Aerial crown-view tile of a tropical tree (Barro Colorado Island, Panama), acquired 20250414:
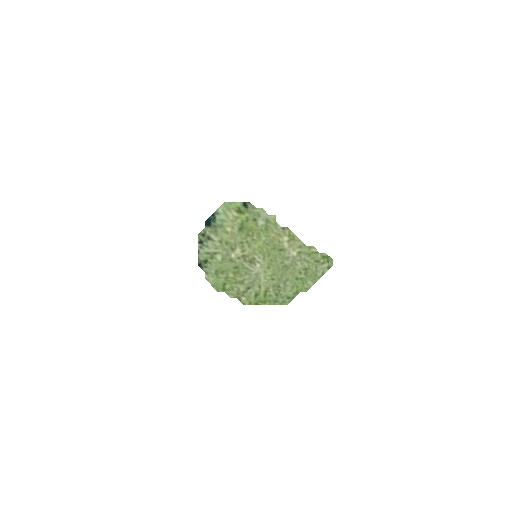
Species: Quararibea stenophylla
GBIF accepted scientific name: Quararibea stenophylla
Crown area: 13.605 m²